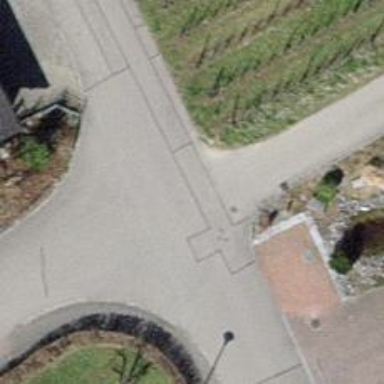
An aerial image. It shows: Residential road with asphalt surface and no sidewalks.